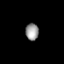
Tissue: prostate
Cell type: T cells
Senescence score: 0.341
Nuclear area (px): 217
Mean DAPI intensity: 152.097